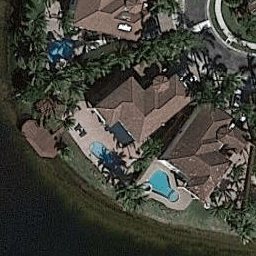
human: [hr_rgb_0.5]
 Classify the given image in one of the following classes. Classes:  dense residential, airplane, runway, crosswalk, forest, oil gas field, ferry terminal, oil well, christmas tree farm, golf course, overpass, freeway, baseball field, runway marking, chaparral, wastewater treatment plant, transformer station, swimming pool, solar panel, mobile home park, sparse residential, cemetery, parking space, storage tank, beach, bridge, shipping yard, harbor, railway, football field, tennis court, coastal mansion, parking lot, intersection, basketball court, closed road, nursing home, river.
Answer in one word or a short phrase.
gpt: coastal mansion